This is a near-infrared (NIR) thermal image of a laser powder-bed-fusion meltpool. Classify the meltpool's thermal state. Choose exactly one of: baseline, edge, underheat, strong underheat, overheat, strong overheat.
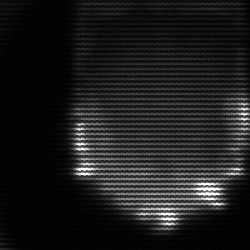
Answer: strong underheat